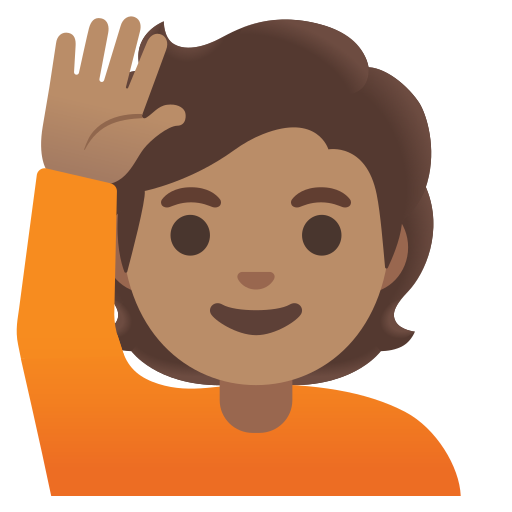
Emoji: 🙋🏽